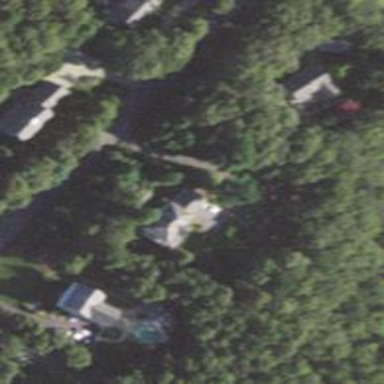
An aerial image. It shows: Driveway.